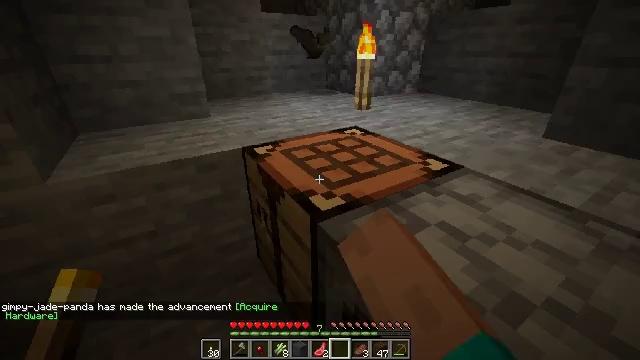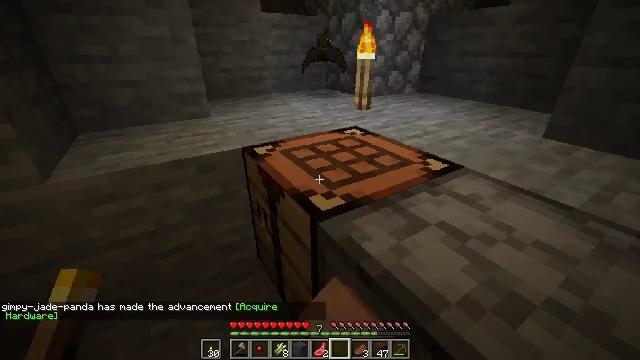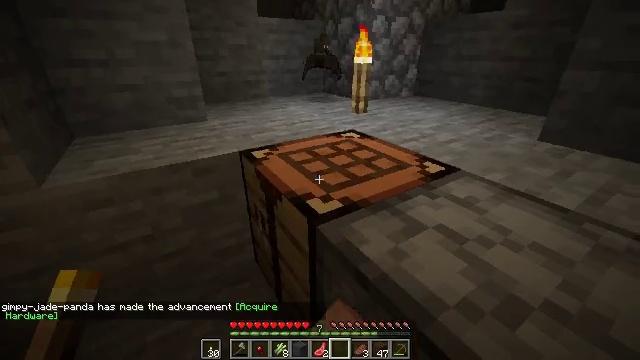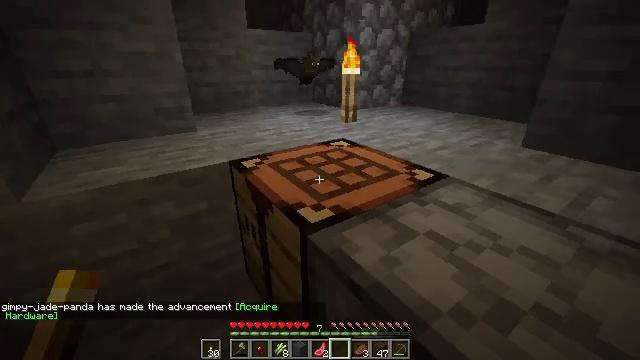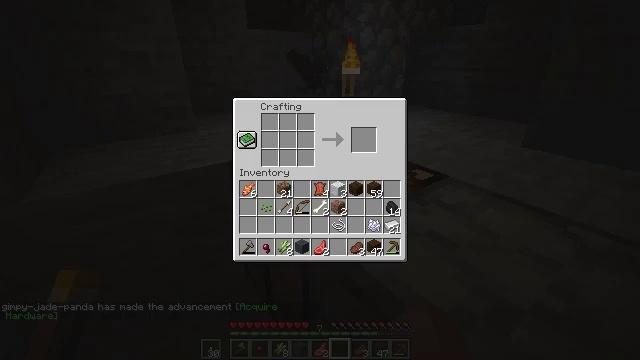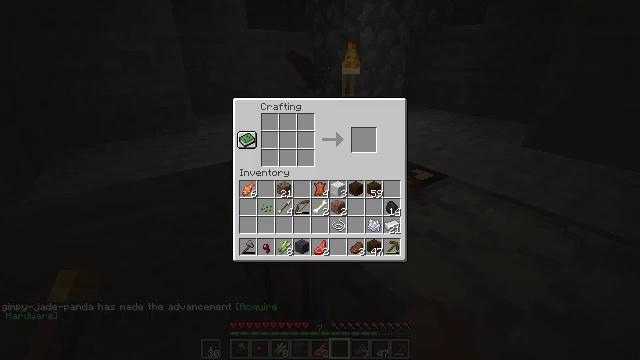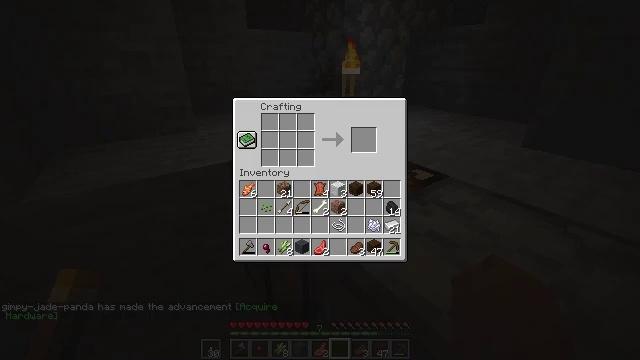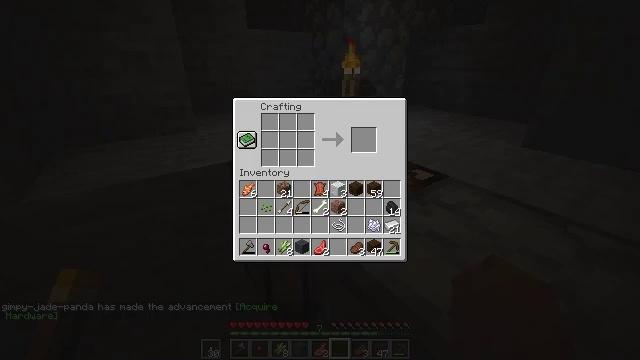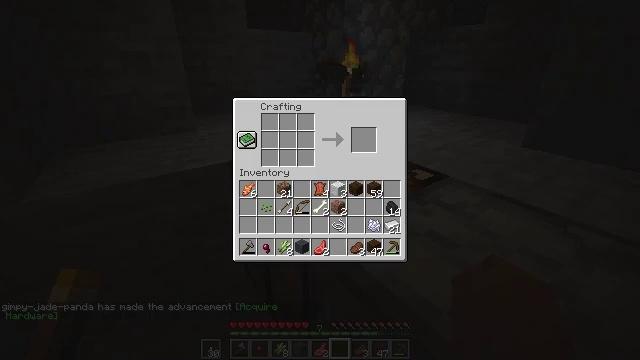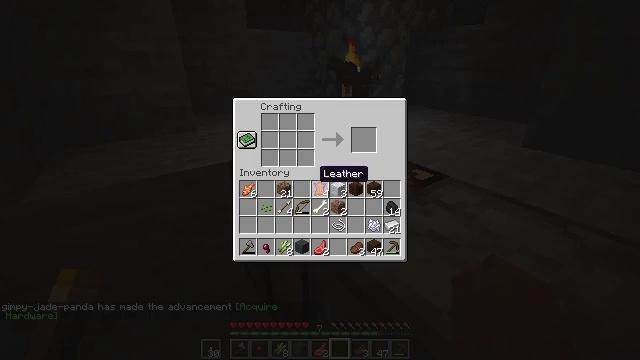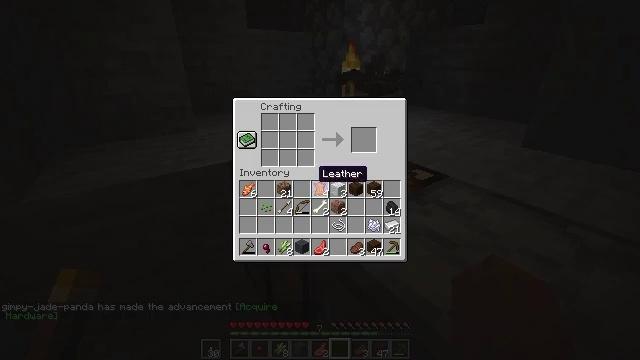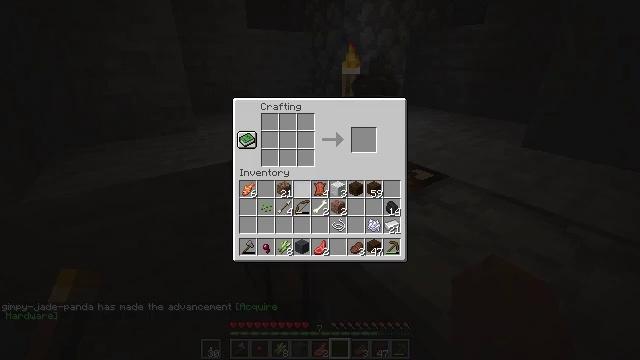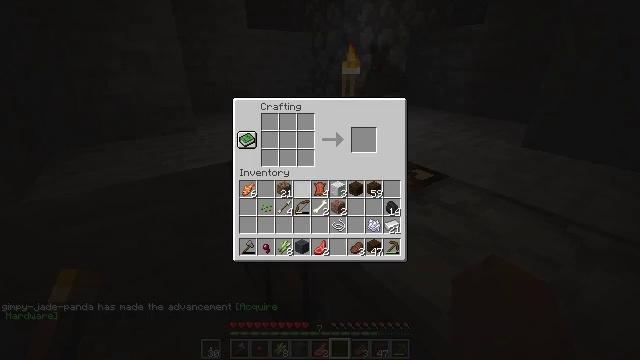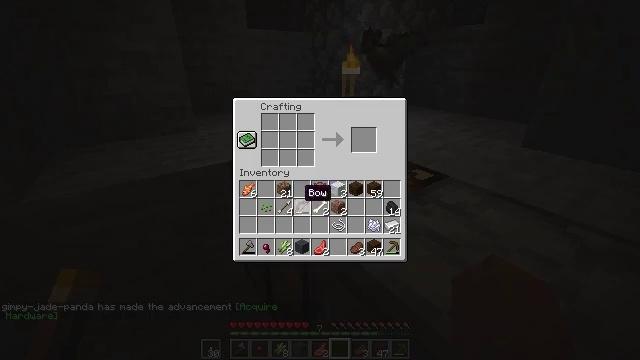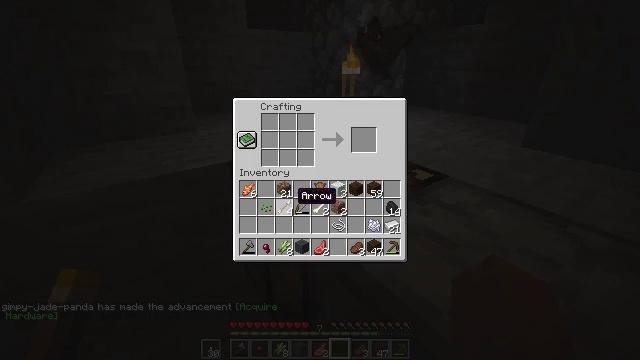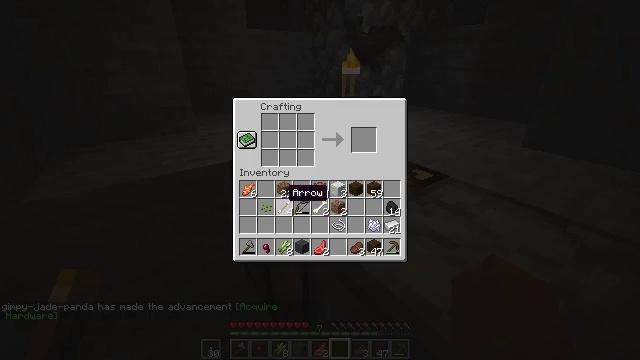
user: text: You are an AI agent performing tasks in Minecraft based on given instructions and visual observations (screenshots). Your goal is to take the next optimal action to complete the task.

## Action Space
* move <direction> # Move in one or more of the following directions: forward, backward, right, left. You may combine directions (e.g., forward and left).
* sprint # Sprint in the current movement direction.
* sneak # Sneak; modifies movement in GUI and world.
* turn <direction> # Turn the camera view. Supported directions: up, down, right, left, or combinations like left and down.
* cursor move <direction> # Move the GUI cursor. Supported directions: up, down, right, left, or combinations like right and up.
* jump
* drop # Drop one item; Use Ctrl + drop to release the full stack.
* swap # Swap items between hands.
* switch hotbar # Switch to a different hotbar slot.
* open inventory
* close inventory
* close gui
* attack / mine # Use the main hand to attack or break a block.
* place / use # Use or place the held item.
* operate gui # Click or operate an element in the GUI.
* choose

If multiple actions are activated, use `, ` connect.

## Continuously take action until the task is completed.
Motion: motion action
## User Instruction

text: Combine wood planks and iron to craft a shield.
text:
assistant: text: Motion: use / place
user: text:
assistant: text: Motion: no_op
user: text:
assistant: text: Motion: turn right and up
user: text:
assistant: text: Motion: cursor move right, open gui
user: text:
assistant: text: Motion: no_op
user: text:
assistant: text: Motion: no_op
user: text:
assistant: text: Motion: no_op
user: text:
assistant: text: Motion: no_op
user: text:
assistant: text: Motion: cursor move left
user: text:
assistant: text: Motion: no_op
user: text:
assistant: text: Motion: no_op
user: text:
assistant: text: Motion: no_op
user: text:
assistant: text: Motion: cursor move left and down
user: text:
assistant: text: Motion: cursor move left
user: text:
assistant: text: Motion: cursor move left
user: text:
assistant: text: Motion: cursor move left and up
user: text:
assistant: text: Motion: no_op
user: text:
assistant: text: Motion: no_op
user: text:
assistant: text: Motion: no_op
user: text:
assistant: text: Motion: no_op
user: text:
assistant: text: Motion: no_op
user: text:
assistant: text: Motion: cursor move right and up
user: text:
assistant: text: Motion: cursor move up
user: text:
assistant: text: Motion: cursor move left
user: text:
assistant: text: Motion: cursor move left
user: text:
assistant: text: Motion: no_op
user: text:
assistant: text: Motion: cursor move right
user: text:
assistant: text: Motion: no_op
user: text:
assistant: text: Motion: cursor move right
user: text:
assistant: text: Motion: no_op